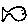
Label: fish